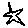
Label: star